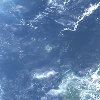
Label: water